Chest X-ray:
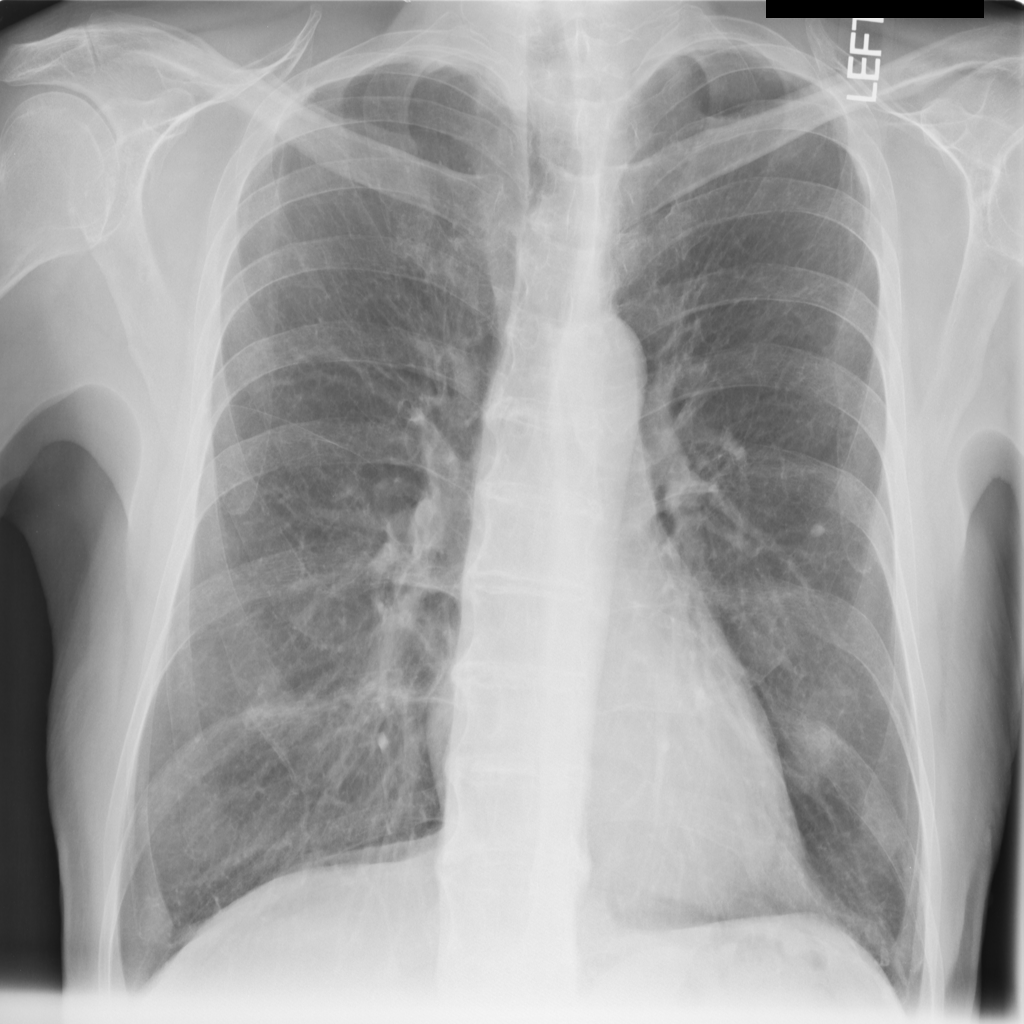
Findings: Nodule, Calcification
No abnormal finding: no